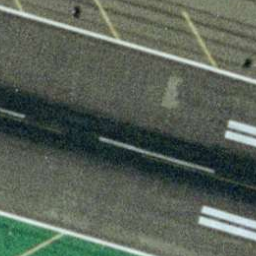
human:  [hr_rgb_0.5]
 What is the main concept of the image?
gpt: runway